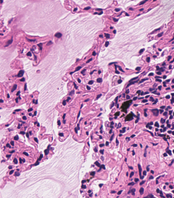
Tumor epithelial tissue: no
Tumor-associated stroma tissue: yes
Normal tissue: no